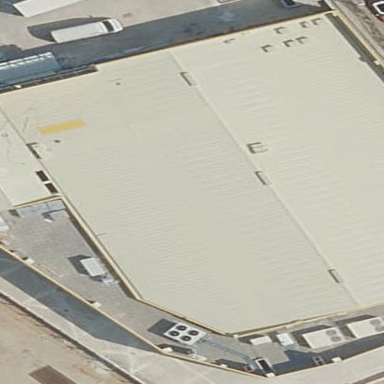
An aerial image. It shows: Supermarket located in building.